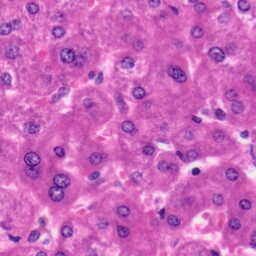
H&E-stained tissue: Liver